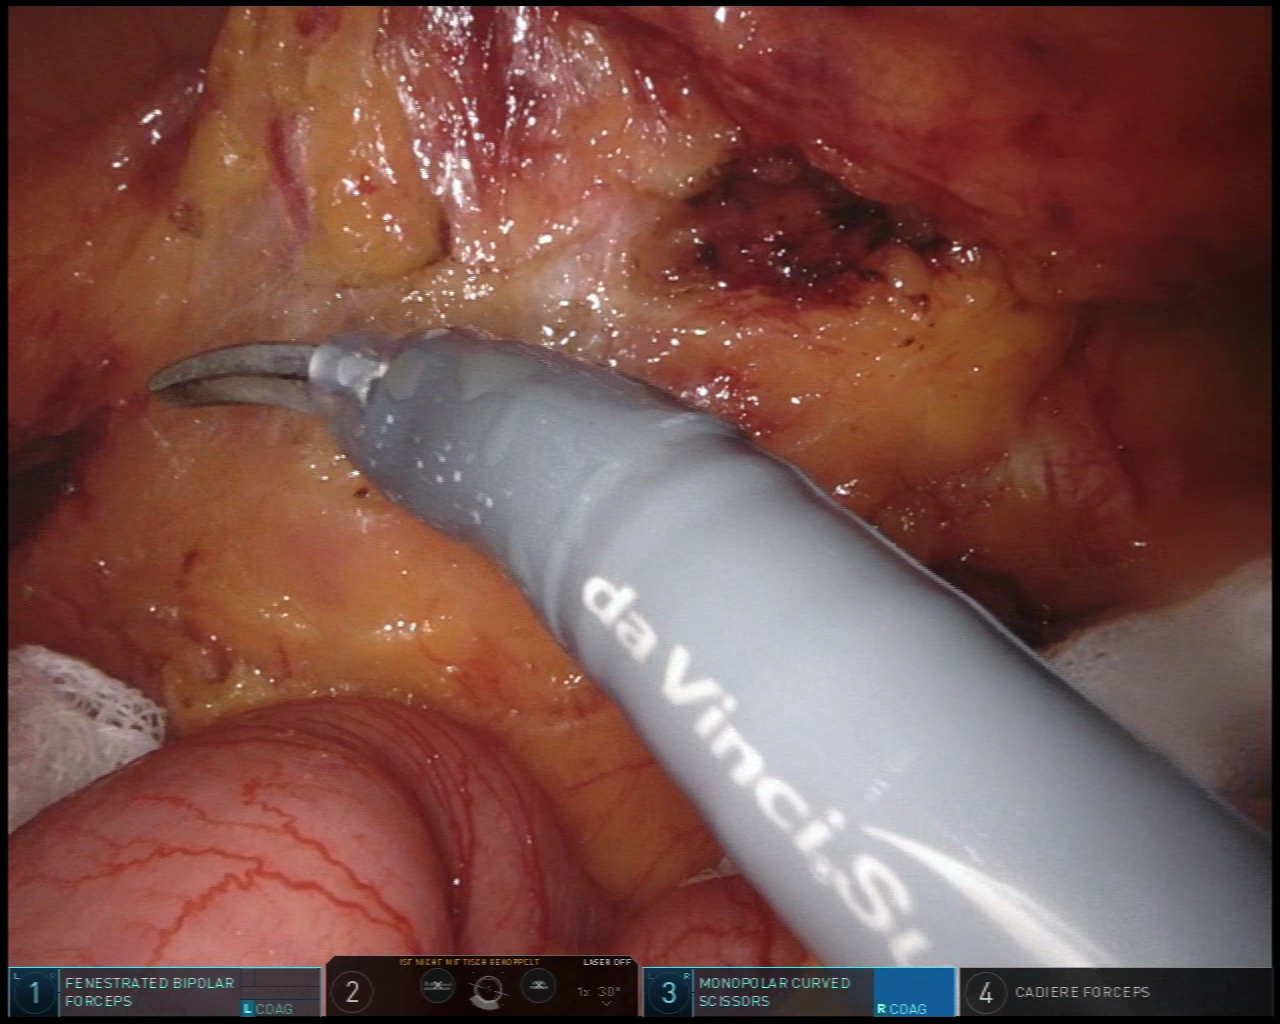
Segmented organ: inferior_mesenteric_artery
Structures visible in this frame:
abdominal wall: no
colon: no
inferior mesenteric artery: yes
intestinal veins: no
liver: no
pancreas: no
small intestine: yes
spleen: no
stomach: no
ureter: no
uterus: no
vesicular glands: no